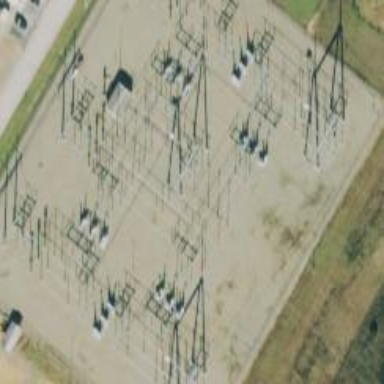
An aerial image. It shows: Switch used for power control.